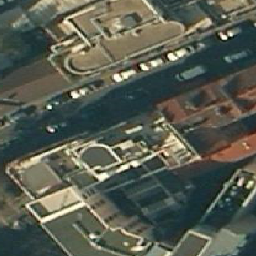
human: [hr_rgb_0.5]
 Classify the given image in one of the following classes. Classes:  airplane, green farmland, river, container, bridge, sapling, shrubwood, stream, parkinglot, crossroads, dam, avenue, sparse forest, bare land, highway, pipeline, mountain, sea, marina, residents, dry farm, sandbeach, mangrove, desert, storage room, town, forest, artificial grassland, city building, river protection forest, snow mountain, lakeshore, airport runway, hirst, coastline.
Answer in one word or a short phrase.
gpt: city building